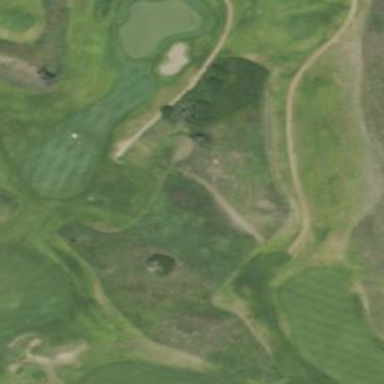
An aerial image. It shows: Grassy area designated as golf fairway.